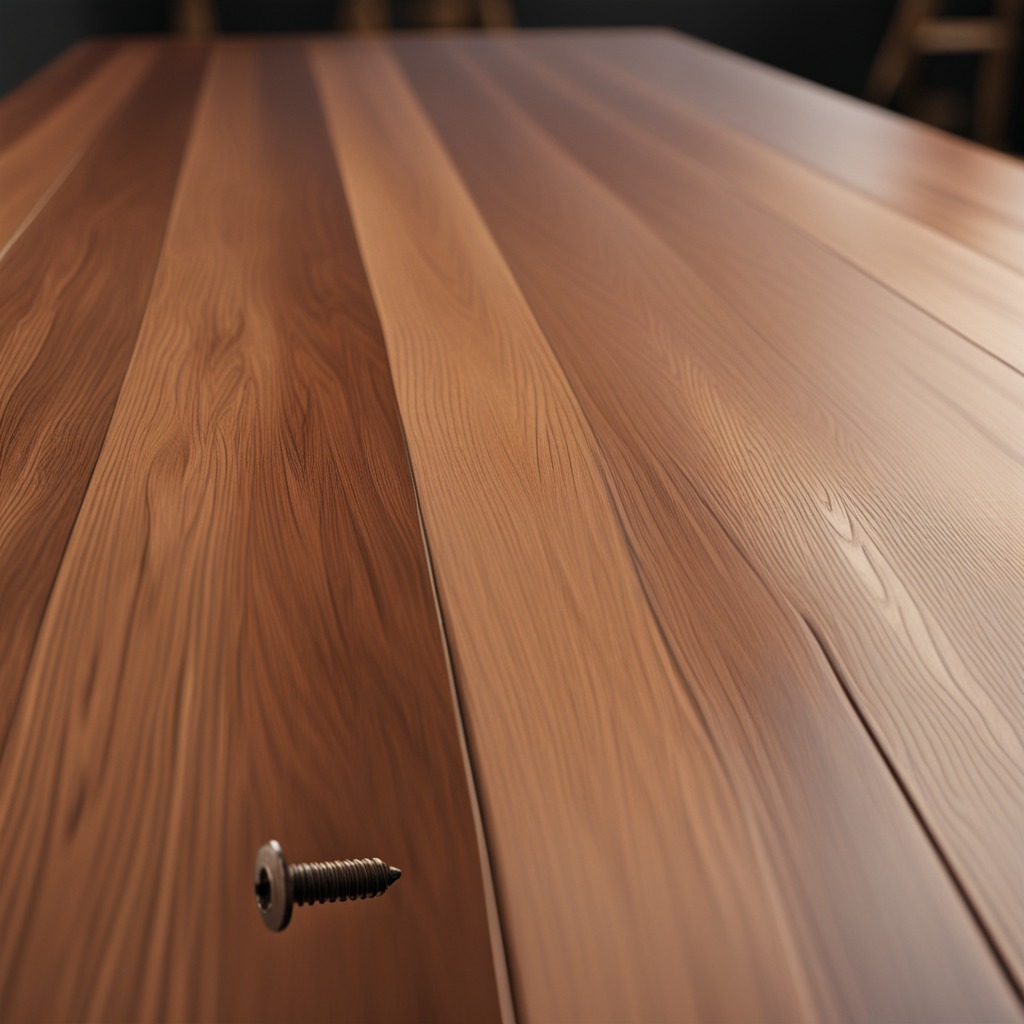
A metal screw is lying on the wooden table in a carpentry studio.